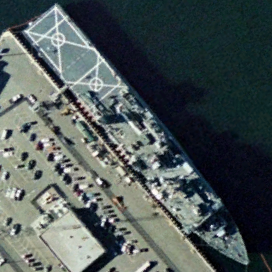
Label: combat